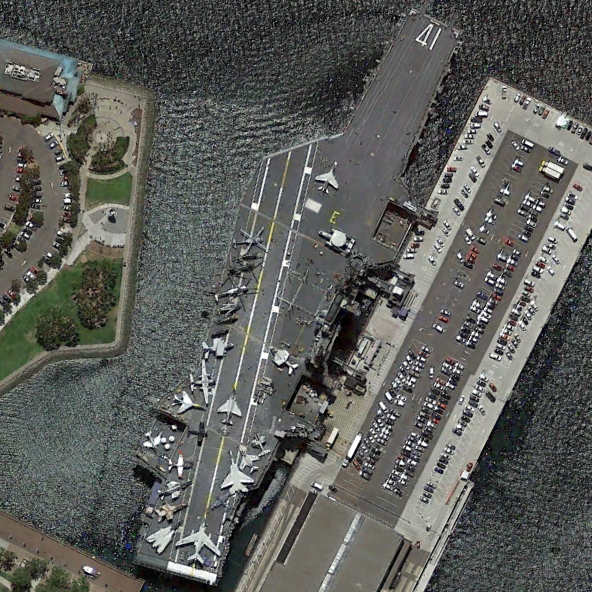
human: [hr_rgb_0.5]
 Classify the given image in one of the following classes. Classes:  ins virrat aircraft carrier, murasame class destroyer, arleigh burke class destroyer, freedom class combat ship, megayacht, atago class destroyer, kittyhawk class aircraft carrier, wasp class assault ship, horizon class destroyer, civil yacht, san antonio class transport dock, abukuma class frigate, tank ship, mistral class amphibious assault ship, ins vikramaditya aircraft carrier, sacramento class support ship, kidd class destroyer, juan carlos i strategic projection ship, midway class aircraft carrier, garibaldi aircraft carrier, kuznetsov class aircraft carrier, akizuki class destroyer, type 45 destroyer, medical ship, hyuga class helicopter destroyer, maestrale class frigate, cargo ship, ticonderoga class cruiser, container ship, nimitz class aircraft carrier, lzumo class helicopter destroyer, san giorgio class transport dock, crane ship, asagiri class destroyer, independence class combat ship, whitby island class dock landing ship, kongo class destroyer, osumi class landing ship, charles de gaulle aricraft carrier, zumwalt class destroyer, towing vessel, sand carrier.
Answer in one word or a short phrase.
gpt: Midway class aircraft carrier